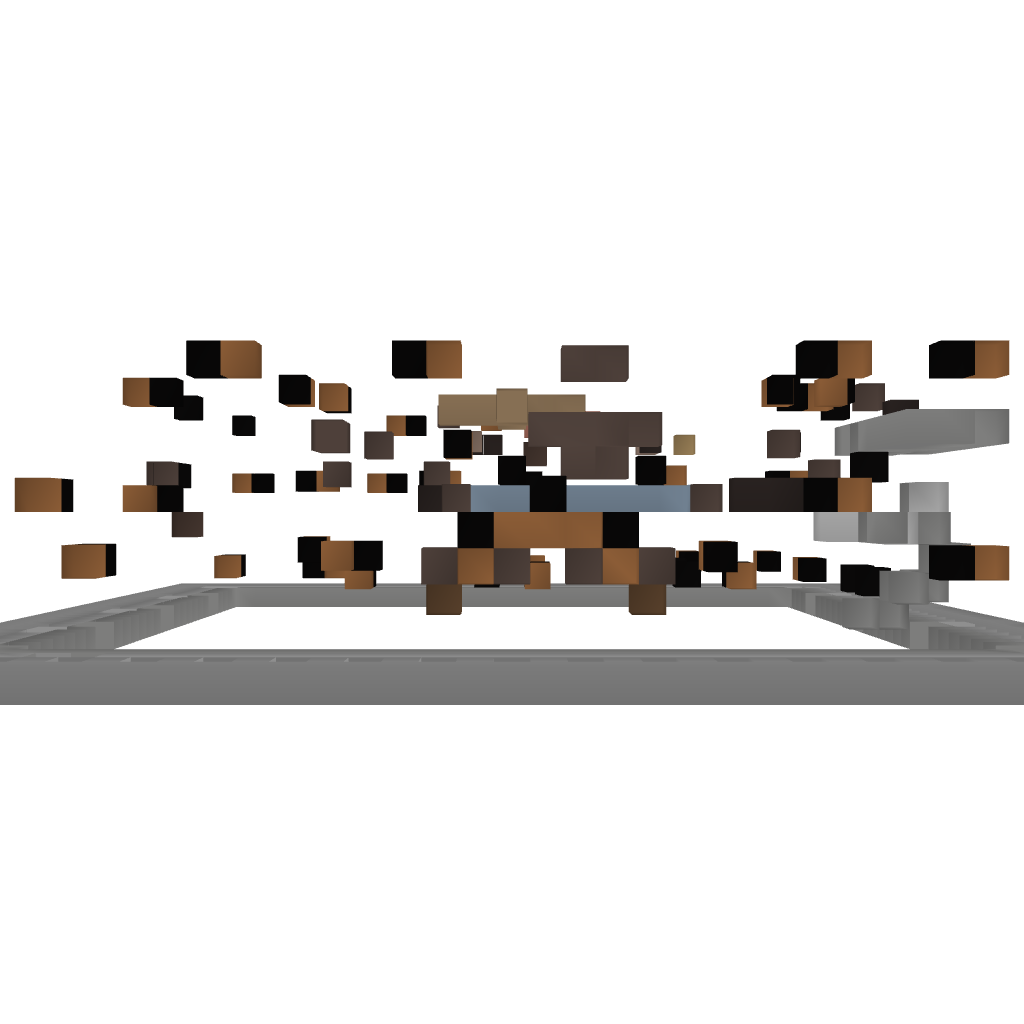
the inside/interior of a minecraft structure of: Clay House